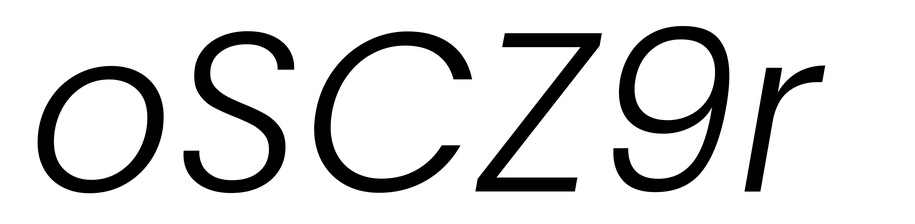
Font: Poppins-LightItalic